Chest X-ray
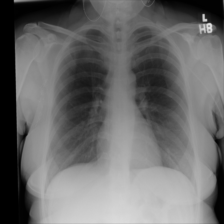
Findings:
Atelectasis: negative
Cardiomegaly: negative
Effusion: negative
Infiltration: negative
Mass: negative
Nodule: negative
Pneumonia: negative
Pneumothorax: negative
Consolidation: negative
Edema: negative
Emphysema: negative
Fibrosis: negative
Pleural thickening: negative
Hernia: negative